Question: I am just kicking things off with Kendo UI, I could not find a way to display multivalued attributes in a column, with respect to a value in the preceeding column. Here is the representational mockup of the view that I want:

The values in column 2 and 3 belong to the Value 1, 2 and 3 respectively. I have the model, which is a 'list' containing another list for columns 2 and 3. Here is what I have so far:
'''
@model List<Customer>
<div class="left" style="margin-top: 30px; margin-left: 0px;">
<div style="margin-bottom: 5px;">
<span style="font-weight: bold">Customer Data</span></div>
@(Html.Kendo().Grid<Customer>()
.Name("gvCustomerData")
.Columns(columns =>
{
columns.Bound(Model => Model.CustomerName);
})
.Pageable()
.Sortable()
.Scrollable()
.Filterable()
.DataSource(dataSource => dataSource
.Ajax().Model(model => model.Id(Model => Model.CustomerId))
.Read(read => read.Action("GetCustomerData", "Customer", new { DeptId= @ViewBag.DeptId})))
)
</div>
'''
In this case, the values could be the customers phone numbers or projects that he is working on. I do not want to manually iterate over the Model List and construct the raw HTML against that. Can 'Kendo' help to simplify the process?
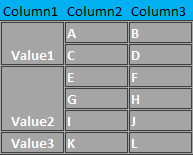
Answer: While Kendo UI does support merged column headers, it doesn't seem to support your requirement.
However, I found <URL> piece of code, perhaps it helps you:
'''
function mergeGridRows(gridId, colTitle) {
$('#' + gridId + '>.k-grid-content>table').each(function (index, item) {
var dimension_col = 1;
// First, scan first row of headers for the "Dimensions" column.
$('#' + gridId + '>.k-grid-header>.k-grid-header-wrap>table').find('th').each(function () {
if ($(this).text() == colTitle) {
// first_instance holds the first instance of identical td
var first_instance = null;
$(item).find('tr').each(function () {
// find the td of the correct column (determined by the colTitle)
var dimension_td = $(this).find('td:nth-child(' + dimension_col + ')');
if (first_instance == null) {
first_instance = dimension_td;
} else if (dimension_td.text() == first_instance.text()) {
// if current td is identical to the previous
// then remove the current td
dimension_td.remove();
// increment the rowspan attribute of the first instance
first_instance.attr('rowspan', typeof first_instance.attr('rowspan') == "undefined" ? 2 : first_instance.attr('rowspan') + 1);
} else {
// this cell is different from the last
first_instance = dimension_td;
}
});
return;
}
dimension_col++;
});
});
}
'''